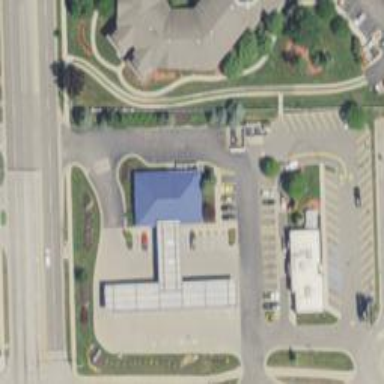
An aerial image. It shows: Convenience shop.